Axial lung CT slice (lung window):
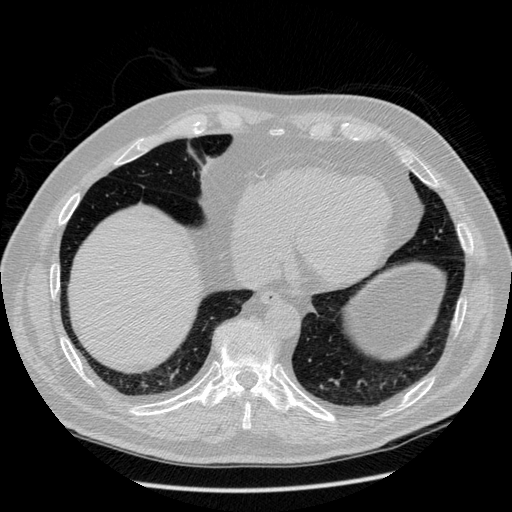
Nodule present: no